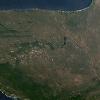
Label: land